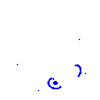
Particle: kaon